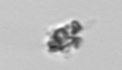
Label: detritus